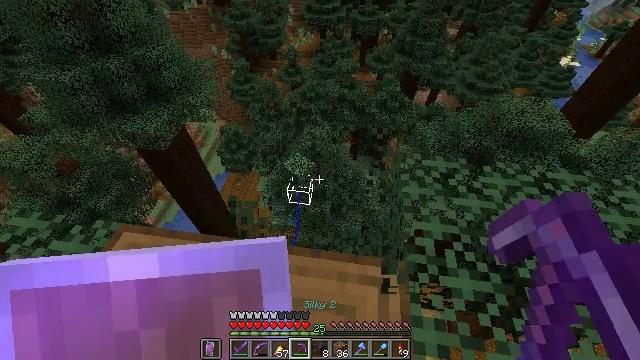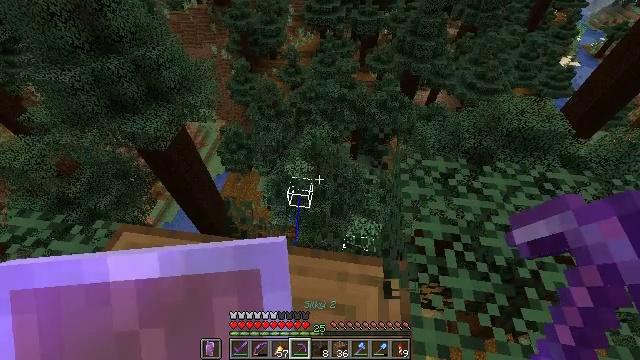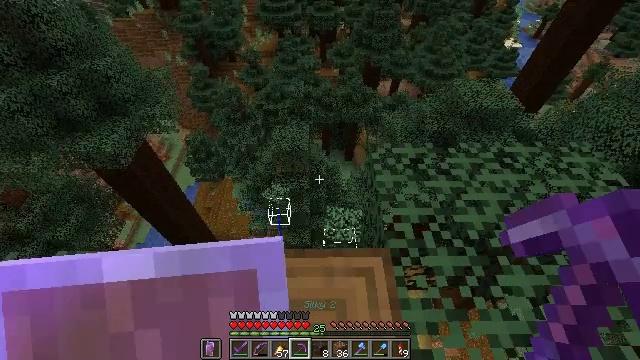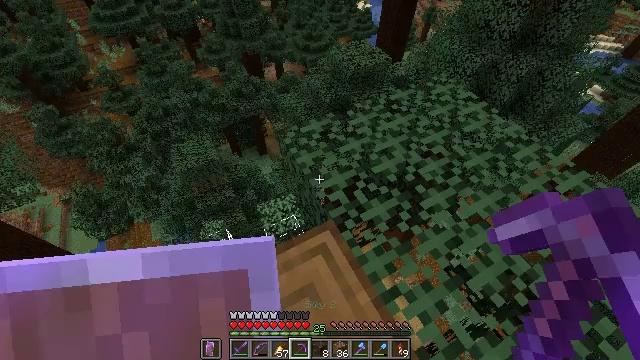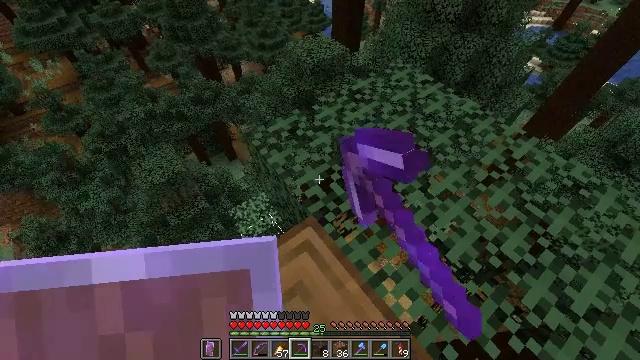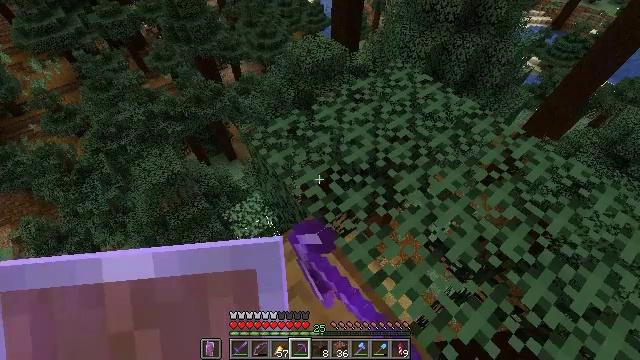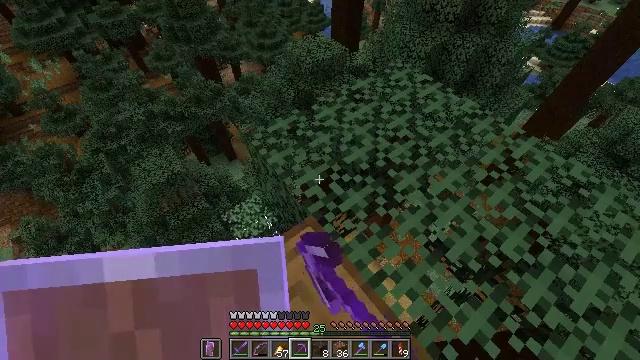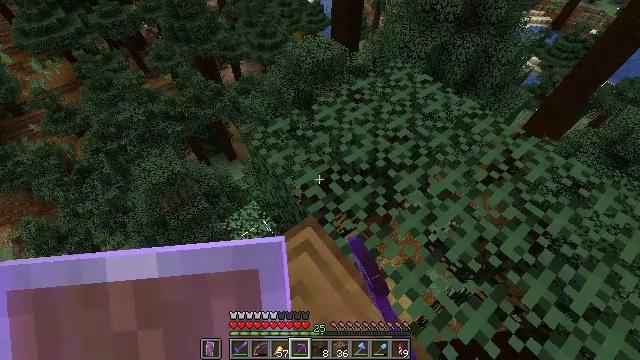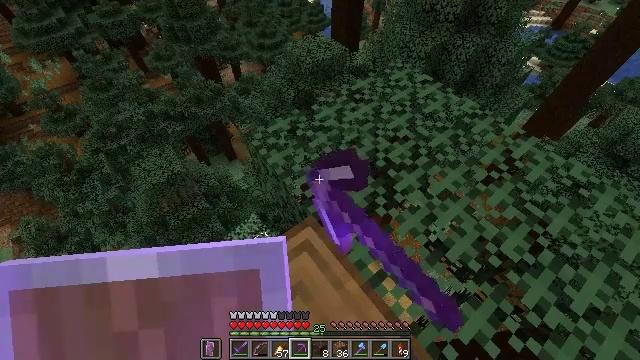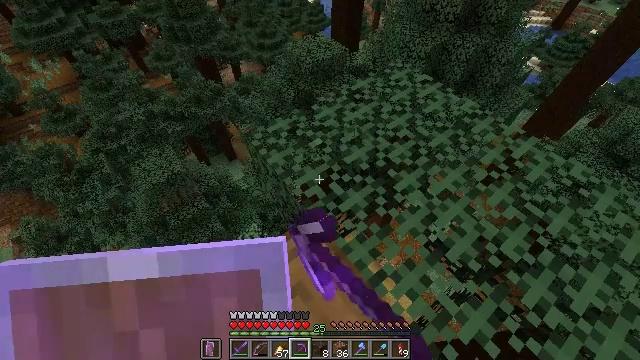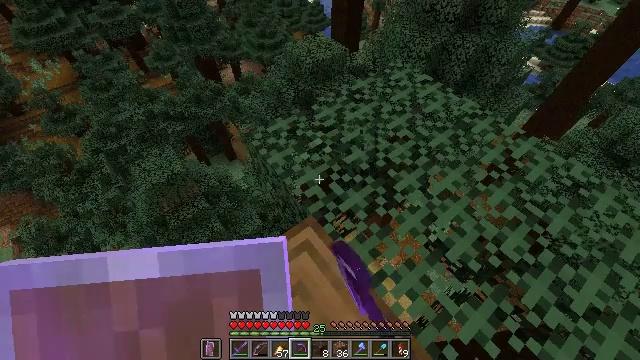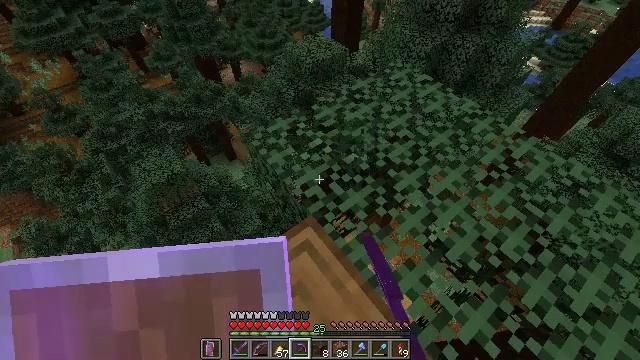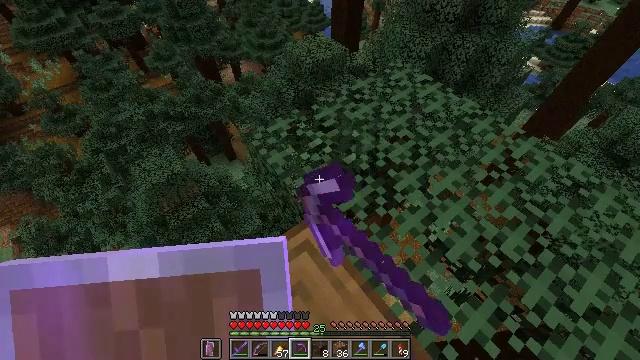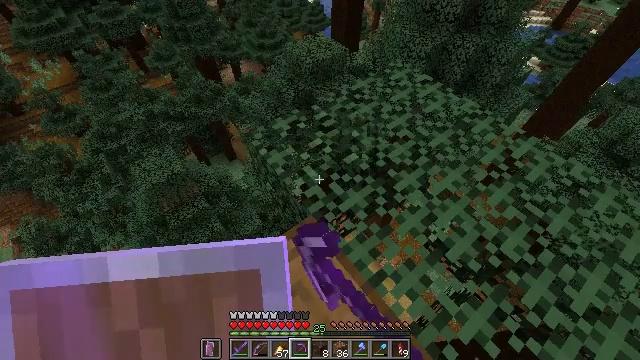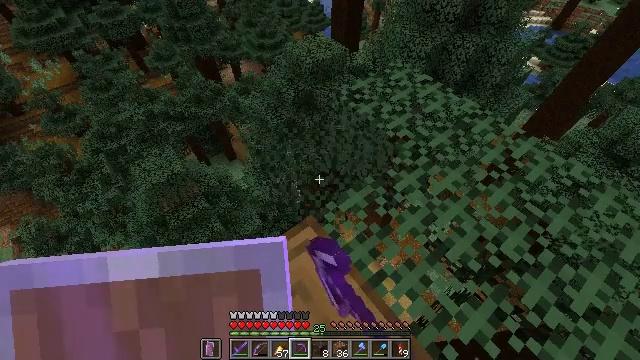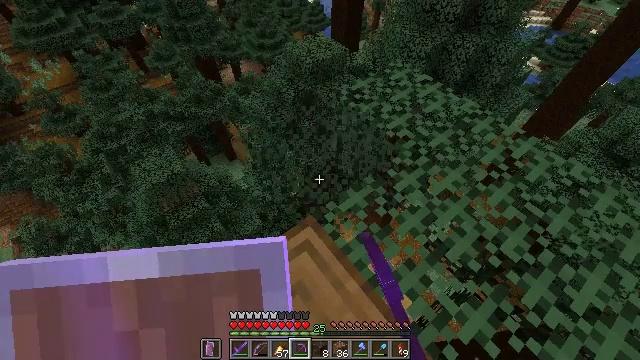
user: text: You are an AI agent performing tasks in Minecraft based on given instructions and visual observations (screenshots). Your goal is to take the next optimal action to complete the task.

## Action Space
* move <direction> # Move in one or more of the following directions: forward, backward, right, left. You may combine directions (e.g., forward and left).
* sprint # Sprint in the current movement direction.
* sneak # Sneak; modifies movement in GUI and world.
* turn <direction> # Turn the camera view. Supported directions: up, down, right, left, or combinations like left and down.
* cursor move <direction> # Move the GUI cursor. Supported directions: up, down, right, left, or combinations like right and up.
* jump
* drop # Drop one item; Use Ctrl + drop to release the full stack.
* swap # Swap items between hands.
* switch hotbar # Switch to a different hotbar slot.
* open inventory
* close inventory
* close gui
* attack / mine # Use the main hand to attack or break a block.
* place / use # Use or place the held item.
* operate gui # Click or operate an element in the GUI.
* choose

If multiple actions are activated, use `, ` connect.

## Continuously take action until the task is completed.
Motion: motion action
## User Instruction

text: Mine spruce leaves from the tree.
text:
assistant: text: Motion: attack / mine
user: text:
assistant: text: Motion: turn right, attack / mine
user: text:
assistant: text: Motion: turn right and down, attack / mine
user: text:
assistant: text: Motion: turn right, attack / mine
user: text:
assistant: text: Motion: attack / mine
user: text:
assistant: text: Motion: attack / mine
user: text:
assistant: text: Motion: attack / mine
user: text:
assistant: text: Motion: attack / mine
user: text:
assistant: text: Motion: attack / mine
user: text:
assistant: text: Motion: attack / mine
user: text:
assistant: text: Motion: attack / mine
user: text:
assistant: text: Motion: attack / mine
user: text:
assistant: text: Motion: attack / mine
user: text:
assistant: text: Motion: attack / mine
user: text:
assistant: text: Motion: attack / mine
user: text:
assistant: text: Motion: attack / mine
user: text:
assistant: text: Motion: attack / mine
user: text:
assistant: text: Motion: attack / mine
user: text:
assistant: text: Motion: attack / mine
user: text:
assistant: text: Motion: attack / mine
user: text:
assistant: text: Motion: turn right, attack / mine
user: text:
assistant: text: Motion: turn right, attack / mine
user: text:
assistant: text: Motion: move right, turn right, attack / mine
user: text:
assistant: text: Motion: move right, attack / mine
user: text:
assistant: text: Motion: attack / mine
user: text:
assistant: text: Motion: turn right and down, attack / mine
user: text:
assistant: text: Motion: turn down, attack / mine
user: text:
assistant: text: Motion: turn down, attack / mine
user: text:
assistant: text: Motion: attack / mine
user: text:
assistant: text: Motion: attack / mine